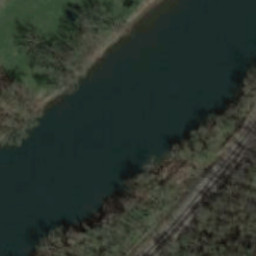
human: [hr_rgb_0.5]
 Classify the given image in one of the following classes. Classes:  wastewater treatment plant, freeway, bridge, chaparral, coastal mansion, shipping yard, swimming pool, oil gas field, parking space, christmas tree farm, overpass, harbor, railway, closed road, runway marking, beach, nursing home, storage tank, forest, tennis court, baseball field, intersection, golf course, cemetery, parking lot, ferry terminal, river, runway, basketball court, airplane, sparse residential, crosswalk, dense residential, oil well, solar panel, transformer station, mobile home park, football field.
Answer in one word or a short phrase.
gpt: river